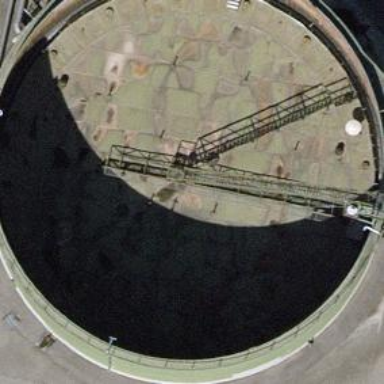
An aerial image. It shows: Industrial building housing storage tank.